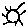
Label: sun